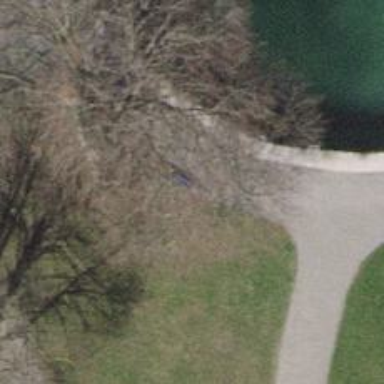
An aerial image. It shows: Bench for seating.